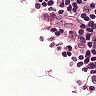
Metastatic tissue present: no